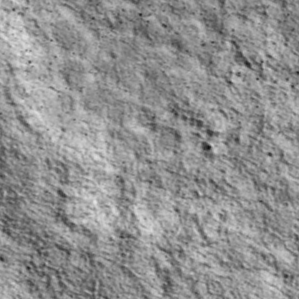
Label: non_frost